Interaction volume radius: 10 \u00c5
Interaction volume height: 10 \u00c5
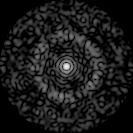
Disorder parameter: 0.829